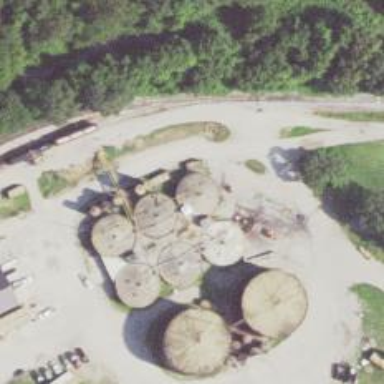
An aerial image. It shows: Storage tank with man-made structure.